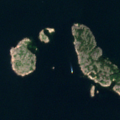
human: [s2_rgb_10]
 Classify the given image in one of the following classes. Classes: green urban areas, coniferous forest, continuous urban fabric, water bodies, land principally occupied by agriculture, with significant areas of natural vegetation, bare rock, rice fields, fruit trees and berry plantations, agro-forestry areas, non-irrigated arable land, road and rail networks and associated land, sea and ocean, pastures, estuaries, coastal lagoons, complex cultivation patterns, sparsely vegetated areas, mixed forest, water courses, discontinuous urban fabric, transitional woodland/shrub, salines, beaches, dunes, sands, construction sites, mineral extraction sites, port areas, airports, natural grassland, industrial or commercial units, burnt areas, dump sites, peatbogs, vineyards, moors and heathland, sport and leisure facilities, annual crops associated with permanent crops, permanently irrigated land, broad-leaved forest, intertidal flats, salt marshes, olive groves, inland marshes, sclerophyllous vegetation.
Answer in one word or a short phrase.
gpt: mixed forest, sea and ocean